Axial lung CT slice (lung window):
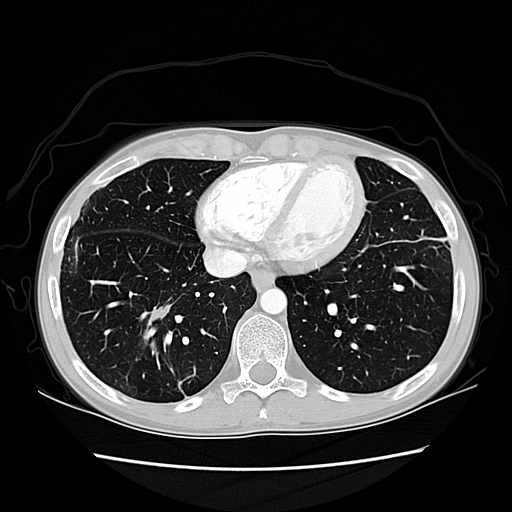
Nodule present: no